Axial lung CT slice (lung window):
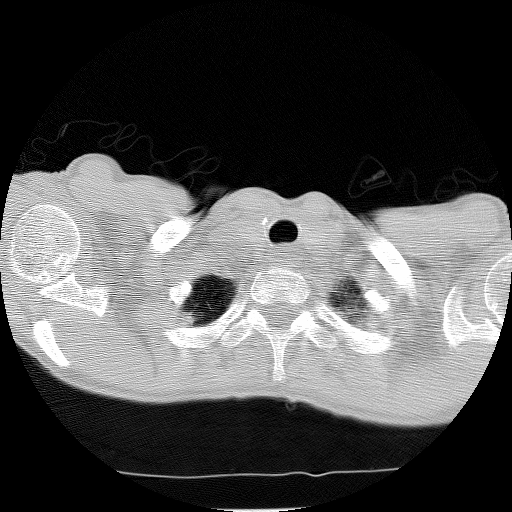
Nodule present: no